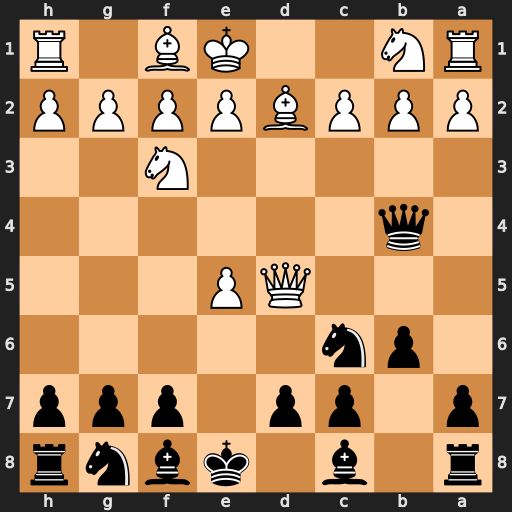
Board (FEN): r1b1kbnr/p1pp1ppp/1pn5/3QP3/1q6/5N2/PPPBPPPP/RN2KB1R
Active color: b
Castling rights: KQkq
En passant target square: -
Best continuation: Qxb2 Qb3 Qxa1